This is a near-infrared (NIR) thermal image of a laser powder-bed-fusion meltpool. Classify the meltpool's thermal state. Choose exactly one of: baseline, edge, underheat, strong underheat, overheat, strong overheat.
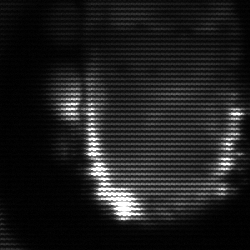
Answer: baseline